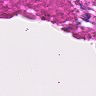
Metastatic tissue present: no